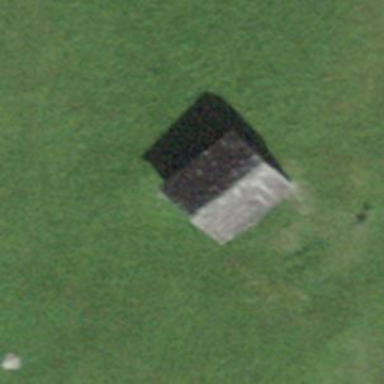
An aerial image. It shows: Hut.